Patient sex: M
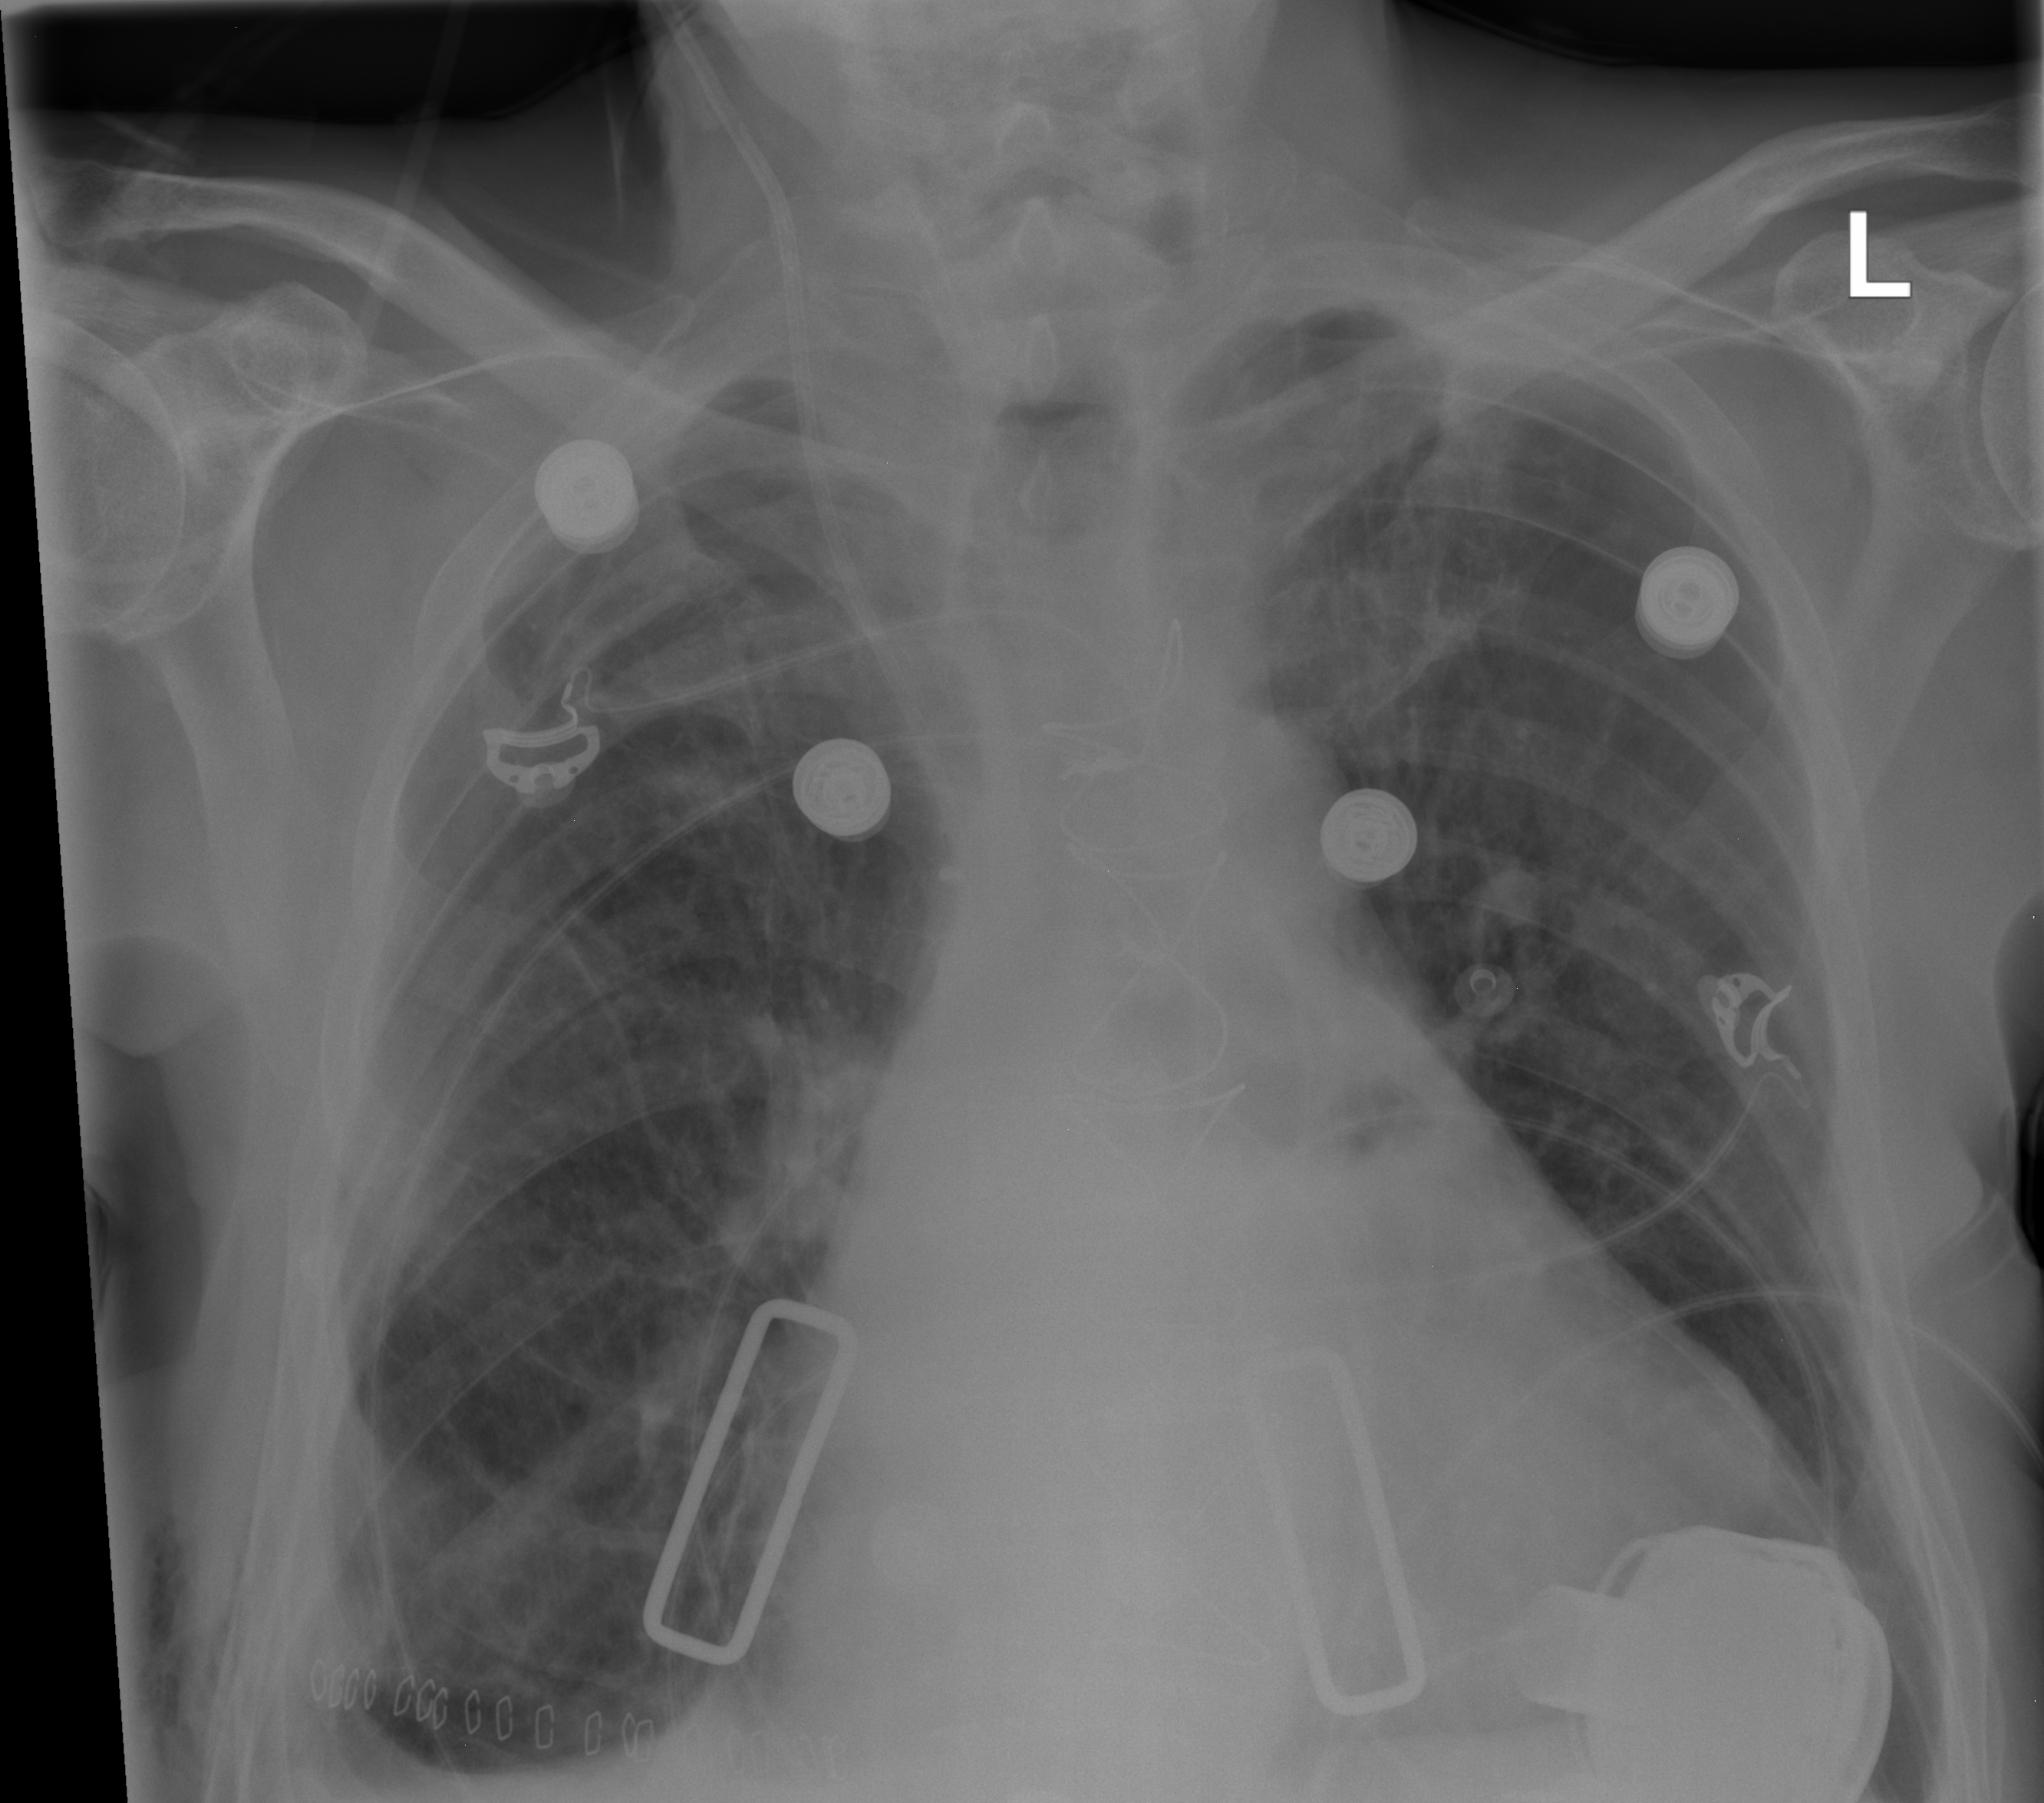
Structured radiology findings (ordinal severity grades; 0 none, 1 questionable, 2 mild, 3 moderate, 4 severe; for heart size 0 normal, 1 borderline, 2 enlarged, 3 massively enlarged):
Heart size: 2
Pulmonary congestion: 2
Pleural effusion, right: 1
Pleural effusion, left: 1
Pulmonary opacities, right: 0
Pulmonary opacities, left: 2
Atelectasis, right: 2
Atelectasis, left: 2